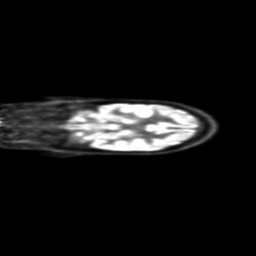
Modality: PET
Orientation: coronal
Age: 23
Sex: male
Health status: ill